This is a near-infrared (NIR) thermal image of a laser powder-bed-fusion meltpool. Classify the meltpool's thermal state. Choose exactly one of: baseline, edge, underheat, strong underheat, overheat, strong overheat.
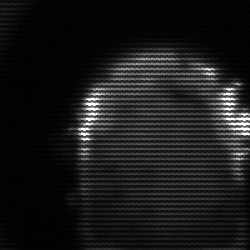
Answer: baseline